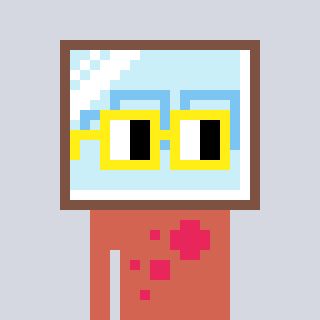
a pixel art character with square yellow glasses, a mirror-shaped head and a peachy-colored body on a cool background